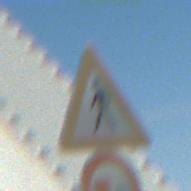
Verkehrszeichen: FussgaengerRechts
Zusatzzeichen unten: UeberholverbotKraftfahrzeuge
Umgebung: Outdoor, Special
Tageszeit: MorningAfternoon
Wetter: Clear
Licht: Natural
Jahreszeit: NotSpecified
Kontrast: HighContrast